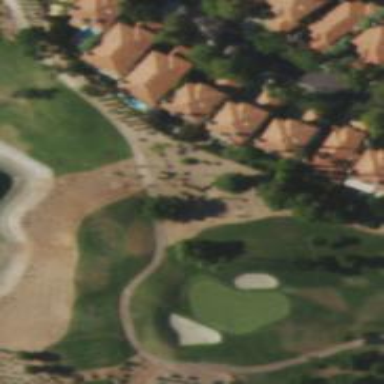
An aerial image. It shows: Path for golf carts.